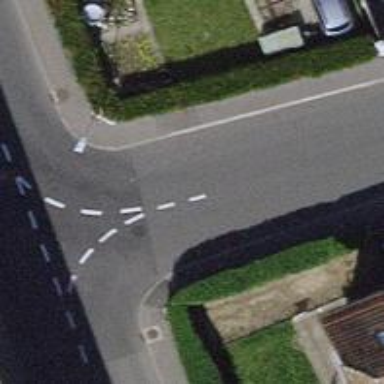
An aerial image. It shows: Marked road crossing.